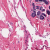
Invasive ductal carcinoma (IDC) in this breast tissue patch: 0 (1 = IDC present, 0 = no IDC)